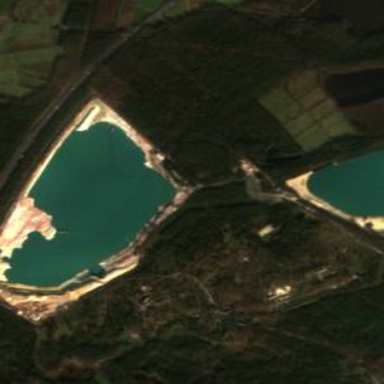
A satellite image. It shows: Quarry extracting sand as natural resource.